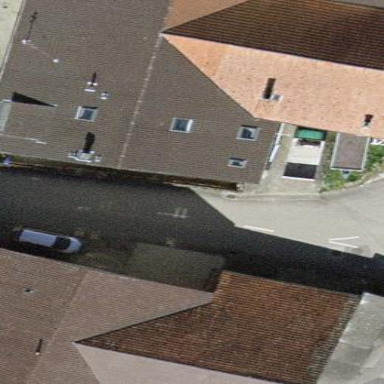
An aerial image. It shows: Residential building.